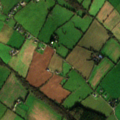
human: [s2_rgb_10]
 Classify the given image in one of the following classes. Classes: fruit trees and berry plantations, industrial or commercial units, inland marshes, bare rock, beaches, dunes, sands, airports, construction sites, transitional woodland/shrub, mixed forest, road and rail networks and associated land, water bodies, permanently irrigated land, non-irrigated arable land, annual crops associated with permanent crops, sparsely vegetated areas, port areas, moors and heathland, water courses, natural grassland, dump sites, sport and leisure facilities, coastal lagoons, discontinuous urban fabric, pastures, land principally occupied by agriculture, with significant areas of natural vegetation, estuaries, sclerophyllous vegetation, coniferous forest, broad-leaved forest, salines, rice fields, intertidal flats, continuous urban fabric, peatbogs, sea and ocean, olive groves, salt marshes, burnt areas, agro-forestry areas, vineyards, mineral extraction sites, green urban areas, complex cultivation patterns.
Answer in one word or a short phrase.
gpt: non-irrigated arable land, pastures, mixed forest